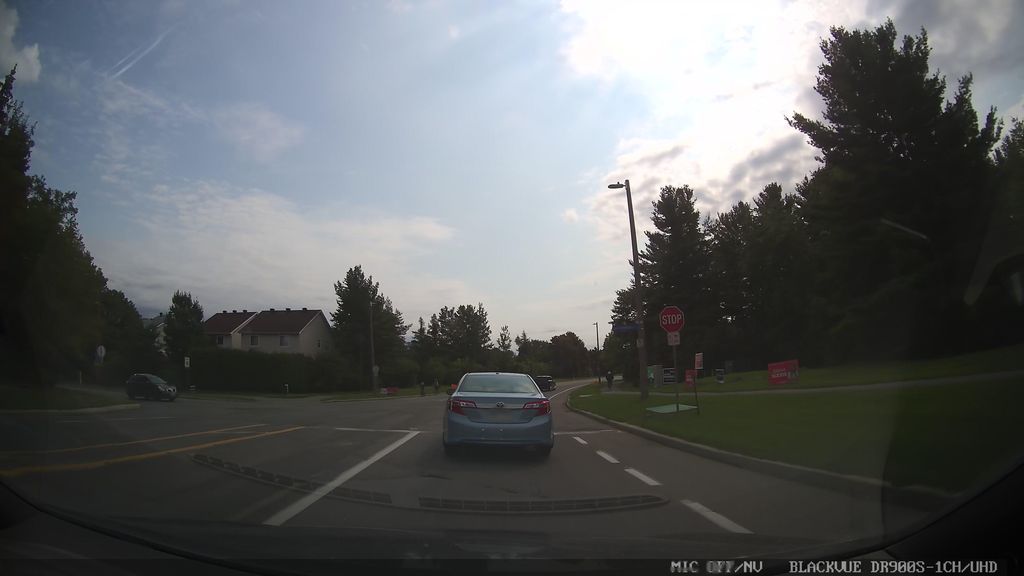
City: ottawa-gatineau